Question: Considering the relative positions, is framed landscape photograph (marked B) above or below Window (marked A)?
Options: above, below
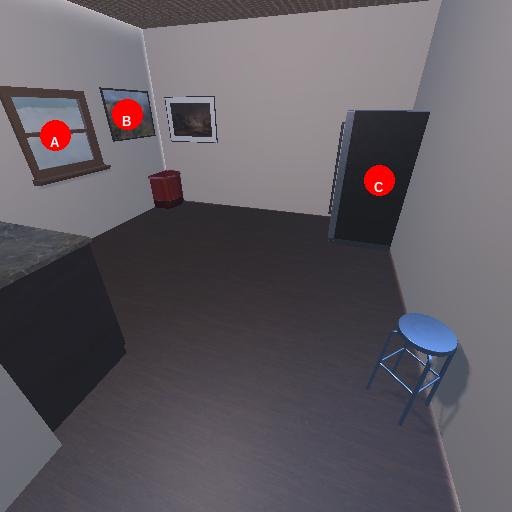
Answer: above